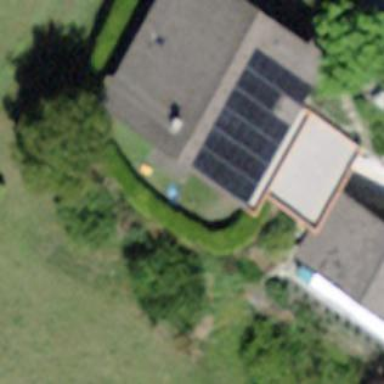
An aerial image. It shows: Simple house.